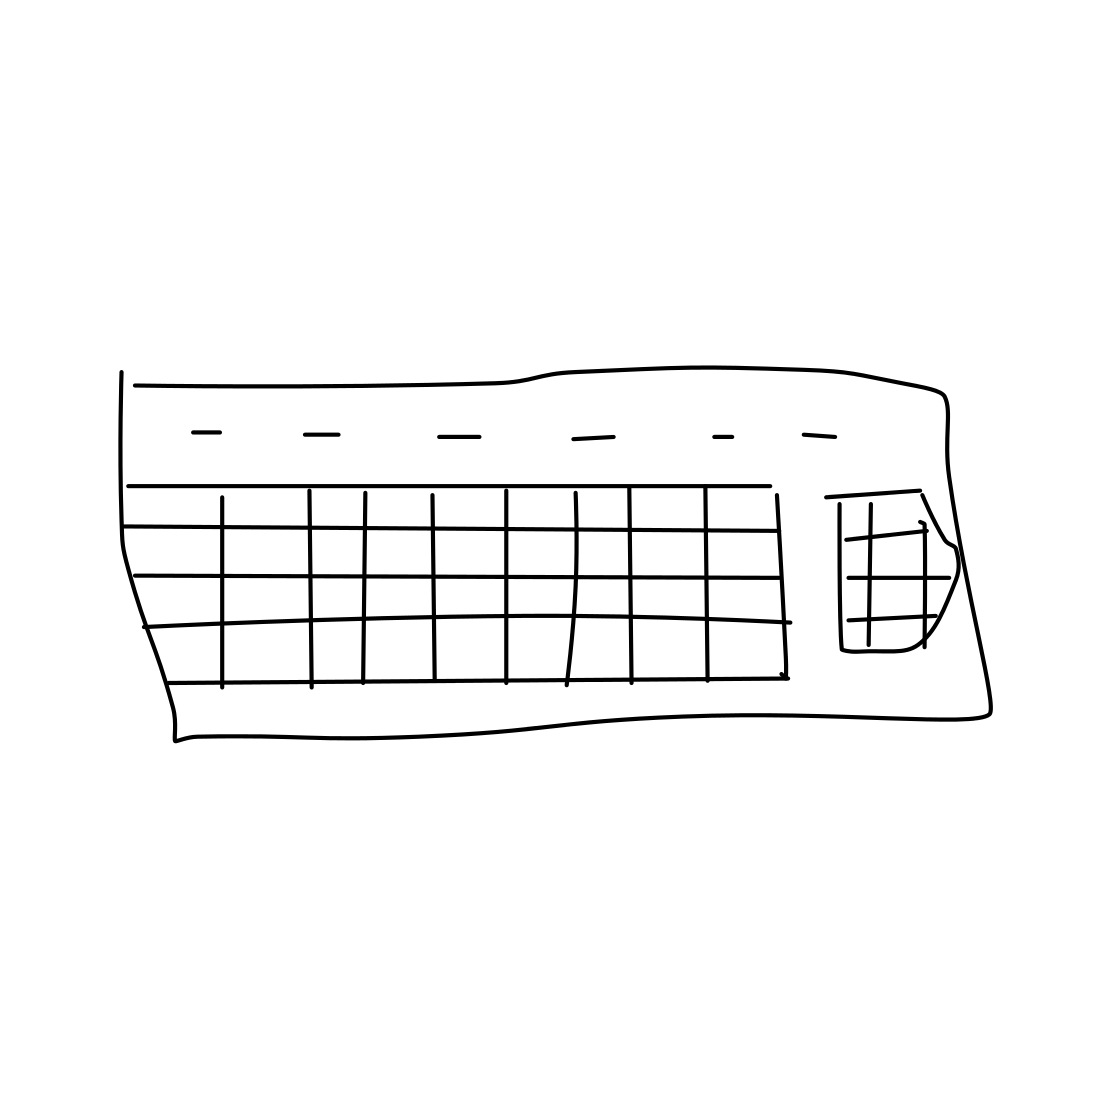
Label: keyboard